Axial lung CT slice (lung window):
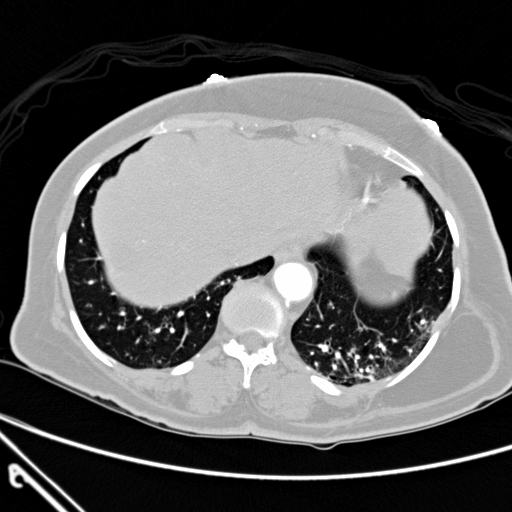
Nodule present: no